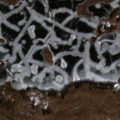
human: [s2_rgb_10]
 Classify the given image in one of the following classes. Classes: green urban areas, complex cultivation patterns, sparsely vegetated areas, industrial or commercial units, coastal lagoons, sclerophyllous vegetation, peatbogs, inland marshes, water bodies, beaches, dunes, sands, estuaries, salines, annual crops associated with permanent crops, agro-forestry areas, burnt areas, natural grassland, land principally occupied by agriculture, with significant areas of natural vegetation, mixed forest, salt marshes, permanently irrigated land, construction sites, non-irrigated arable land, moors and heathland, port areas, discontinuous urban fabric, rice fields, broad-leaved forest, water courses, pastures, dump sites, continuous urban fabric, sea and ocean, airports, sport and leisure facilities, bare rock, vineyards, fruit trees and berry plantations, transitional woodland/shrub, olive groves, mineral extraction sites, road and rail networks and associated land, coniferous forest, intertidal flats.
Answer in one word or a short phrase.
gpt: pastures, land principally occupied by agriculture, with significant areas of natural vegetation, transitional woodland/shrub, water bodies